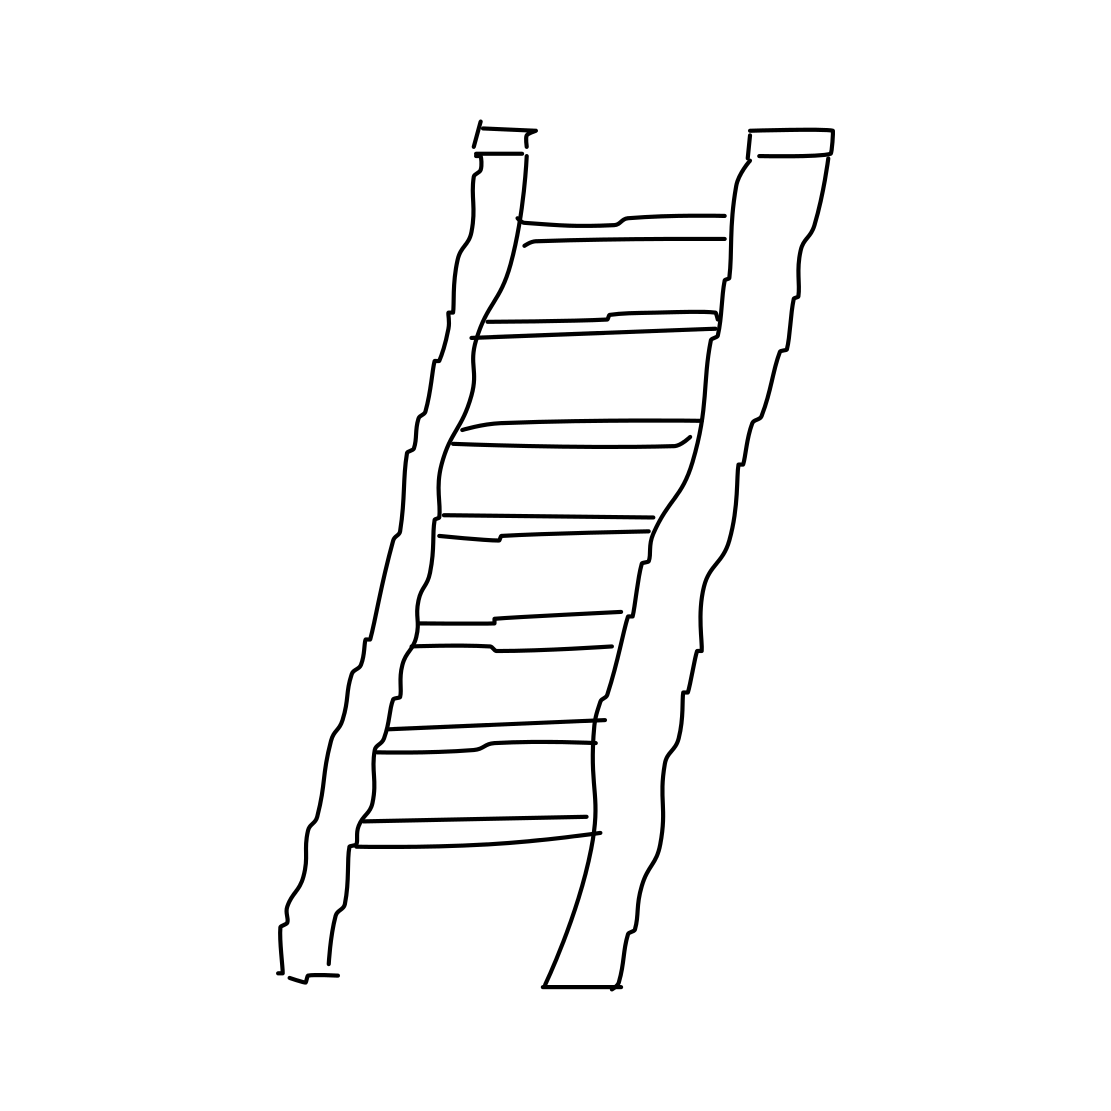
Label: ladder